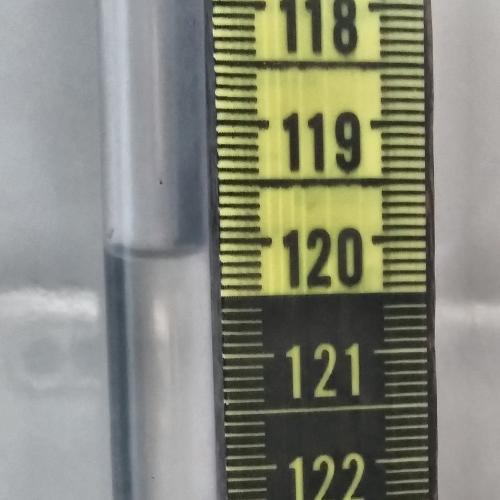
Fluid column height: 120.1 cm